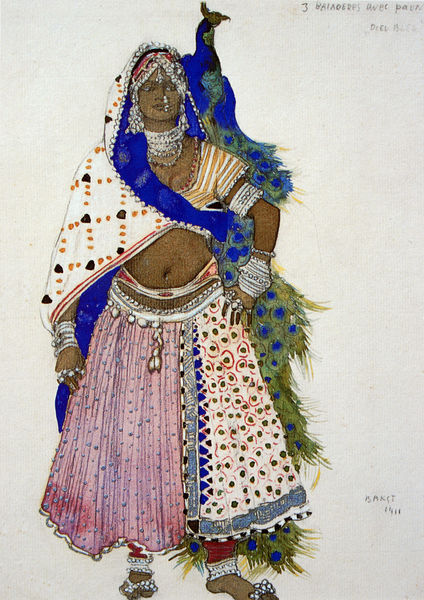
Titel: Kostümentwurf für eine der Tempeltänzerin aus dem Ballett "Le Dieu Bleu" mit einem Pfau auf der Schulter
Künstler: Léon Bakst
Standort: St. Petersburg
Institution: "Constantin" International Charity Foundation
Schlagwörter: blau, bunt, tuch, rock, federn, figur, blue, feathers, hands, people, red, white, women, belt, black, dress, female, gold, green, nose, painting, portrait, robe, skirt, woman, yellow, blanket, pattern, patterns, pink, brown, exotisch, pfau, tracht, feather, african, frau, skin, girl, orange, costume, eyes, feet, male, drawing, paper, ornament, shawl, color, dots, purple, head dress, kopftuch, mouth, scarf, bird, peacock, tail, necklace, happy, still life, person, human, armband, arms, bracelet, cape, clothes, watercolor, art, colorful, colors, colours, artist, pastel, animal, cloth, earrings, gypsy, headscarf, bare, fingers, sandals, beautiful, figure, pearl, pearls, asian, native, indisch, africa, fashion, dance, dancer, dancing, eastern, exotic, indian, sandles, sari, indien, body, nackte haut, belly button, navel, stomach, button, text, rings, veil, india, kleid, hip, traditional, jewelry, heart, polynesia, barefeet, barefoot, tassles, ideal, adorned, mayan, belly, toes, asia, indigenous, ethnic, black woman, rins, jewels, bakst, jewelery, sexy, jewellery, 3, patterned, jewlery, beads, culture, waist, plummage, wrap, decorated, bells, bely, wrting, juwels, africain, necklaces, bracelets, hindu, braclets, nose ring, south asian, plumage, apper, extravagant, cermonial, peacock feathers, blue feathers, nation, afircan, black skin, neckles, schönheit, peacocke, gilgamesh, bakct, neacklace, hand on hip, dark skinned, pattenrs, piercing, belly dancer, jewllerz, jewllery, multicolor skirt, brown skin, bangles, arm bands, anklets, bollywood, fod, pecock, exposing, dindian, pavo real, bankst, ethnical, verhüllter kopf